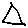
Label: triangle